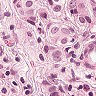
Metastatic tissue present: yes